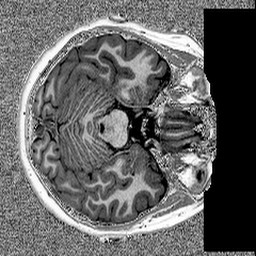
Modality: MP2RAGE
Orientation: axial
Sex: female